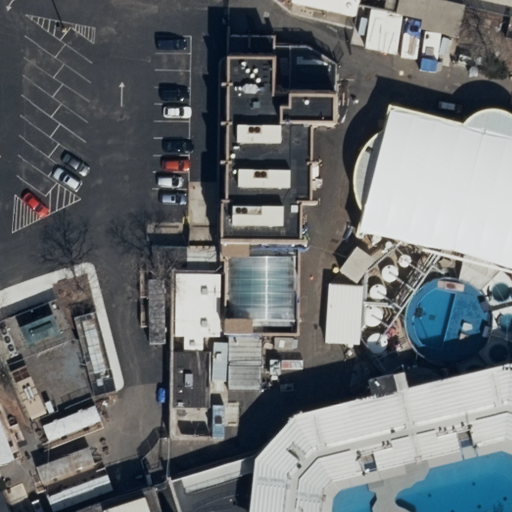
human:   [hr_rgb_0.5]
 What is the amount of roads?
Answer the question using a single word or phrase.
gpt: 3

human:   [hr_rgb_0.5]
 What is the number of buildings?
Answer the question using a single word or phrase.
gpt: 8

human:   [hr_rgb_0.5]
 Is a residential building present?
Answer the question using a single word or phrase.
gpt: yes

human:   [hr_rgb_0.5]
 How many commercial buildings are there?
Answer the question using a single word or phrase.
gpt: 0

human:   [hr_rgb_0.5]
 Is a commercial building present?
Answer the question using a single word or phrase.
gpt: no

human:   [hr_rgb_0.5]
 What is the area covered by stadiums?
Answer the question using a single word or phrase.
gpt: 76m2

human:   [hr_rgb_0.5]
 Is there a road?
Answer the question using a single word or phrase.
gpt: yes

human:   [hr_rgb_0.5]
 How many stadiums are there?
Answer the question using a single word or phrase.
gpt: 1

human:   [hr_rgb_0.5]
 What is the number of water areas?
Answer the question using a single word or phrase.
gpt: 3

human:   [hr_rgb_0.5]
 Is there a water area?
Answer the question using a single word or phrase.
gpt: yes

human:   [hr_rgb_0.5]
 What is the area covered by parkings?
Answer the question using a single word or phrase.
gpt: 28m2

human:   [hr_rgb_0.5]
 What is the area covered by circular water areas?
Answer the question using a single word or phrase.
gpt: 244m2

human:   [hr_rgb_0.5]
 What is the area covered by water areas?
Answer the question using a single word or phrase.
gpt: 527m2

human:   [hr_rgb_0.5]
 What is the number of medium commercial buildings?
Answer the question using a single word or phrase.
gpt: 0

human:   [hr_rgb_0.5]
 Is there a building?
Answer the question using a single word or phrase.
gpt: yes

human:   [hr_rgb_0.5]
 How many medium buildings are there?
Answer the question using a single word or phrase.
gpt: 1

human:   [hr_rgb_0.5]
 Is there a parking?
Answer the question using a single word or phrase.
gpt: yes

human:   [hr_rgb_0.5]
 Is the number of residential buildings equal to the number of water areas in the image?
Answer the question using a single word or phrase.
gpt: no

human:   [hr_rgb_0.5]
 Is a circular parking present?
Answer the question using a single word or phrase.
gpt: no

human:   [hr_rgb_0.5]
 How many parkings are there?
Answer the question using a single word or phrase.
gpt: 1

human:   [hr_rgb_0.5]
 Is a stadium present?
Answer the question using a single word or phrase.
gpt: yes

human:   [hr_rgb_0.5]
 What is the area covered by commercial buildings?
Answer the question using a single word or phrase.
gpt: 0m2

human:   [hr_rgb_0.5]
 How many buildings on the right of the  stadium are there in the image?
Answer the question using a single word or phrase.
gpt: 4

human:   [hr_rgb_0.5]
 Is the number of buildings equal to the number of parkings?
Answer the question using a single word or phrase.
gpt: no

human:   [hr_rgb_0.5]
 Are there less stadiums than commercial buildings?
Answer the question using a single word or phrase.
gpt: no

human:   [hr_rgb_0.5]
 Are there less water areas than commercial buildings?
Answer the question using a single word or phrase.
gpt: no

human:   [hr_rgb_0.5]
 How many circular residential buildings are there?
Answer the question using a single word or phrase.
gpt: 0

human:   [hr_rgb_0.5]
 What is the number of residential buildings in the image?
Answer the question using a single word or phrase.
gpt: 8

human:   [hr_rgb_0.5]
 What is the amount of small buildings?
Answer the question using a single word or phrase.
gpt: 4

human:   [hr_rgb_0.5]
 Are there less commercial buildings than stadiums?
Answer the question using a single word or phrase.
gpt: yes

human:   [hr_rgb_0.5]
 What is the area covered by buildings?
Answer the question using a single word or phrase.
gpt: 3725m2

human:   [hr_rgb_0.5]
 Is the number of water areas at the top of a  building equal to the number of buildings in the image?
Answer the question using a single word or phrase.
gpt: no

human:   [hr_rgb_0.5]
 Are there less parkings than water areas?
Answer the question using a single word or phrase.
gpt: yes

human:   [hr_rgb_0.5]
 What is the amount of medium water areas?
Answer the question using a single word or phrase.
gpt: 2

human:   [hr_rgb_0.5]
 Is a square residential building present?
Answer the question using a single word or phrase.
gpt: no

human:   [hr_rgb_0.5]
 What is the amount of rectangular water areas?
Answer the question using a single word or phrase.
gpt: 1

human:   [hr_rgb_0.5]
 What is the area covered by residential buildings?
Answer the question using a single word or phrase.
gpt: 3725m2

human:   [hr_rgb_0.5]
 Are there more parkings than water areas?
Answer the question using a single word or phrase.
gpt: no

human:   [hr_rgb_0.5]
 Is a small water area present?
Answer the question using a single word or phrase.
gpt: yes

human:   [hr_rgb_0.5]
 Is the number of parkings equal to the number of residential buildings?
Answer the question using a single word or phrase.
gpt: no

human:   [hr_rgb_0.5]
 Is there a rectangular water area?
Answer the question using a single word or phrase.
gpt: yes

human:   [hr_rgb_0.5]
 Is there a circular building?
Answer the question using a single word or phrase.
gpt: no

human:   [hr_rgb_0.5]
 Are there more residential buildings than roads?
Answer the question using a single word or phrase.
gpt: yes

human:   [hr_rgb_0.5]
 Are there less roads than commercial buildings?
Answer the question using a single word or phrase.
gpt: no

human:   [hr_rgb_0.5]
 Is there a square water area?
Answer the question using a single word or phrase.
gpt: yes

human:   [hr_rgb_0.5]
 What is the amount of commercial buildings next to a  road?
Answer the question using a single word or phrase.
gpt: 0

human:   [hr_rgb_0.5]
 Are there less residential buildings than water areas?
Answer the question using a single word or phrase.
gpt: no

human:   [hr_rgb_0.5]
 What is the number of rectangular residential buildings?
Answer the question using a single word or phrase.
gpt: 3

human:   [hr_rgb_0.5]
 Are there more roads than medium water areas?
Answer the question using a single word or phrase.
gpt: yes

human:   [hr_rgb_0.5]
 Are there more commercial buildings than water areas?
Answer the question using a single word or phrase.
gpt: no

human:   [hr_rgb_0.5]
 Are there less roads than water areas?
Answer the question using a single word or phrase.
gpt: no

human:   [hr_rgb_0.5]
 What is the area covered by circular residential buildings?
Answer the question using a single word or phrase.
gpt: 0m2

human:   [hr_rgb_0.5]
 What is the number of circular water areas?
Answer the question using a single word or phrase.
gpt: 1

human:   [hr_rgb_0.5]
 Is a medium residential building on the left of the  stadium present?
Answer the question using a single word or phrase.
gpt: yes

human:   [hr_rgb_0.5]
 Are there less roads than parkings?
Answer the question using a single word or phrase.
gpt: no

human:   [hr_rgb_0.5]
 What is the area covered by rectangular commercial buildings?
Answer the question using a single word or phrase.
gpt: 0m2

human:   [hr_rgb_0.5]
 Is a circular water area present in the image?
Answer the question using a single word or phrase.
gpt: yes

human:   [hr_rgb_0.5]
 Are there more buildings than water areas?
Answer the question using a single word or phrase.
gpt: yes

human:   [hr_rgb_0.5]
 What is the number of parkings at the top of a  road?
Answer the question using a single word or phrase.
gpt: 0

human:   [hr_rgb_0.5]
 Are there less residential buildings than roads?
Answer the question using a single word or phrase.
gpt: no

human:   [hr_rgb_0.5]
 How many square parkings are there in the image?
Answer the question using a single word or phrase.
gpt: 0

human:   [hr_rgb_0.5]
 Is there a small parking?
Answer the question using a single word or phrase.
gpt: yes

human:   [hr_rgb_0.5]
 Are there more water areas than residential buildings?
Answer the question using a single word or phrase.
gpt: no

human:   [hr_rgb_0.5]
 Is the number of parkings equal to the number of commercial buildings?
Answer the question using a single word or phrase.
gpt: no